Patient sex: M
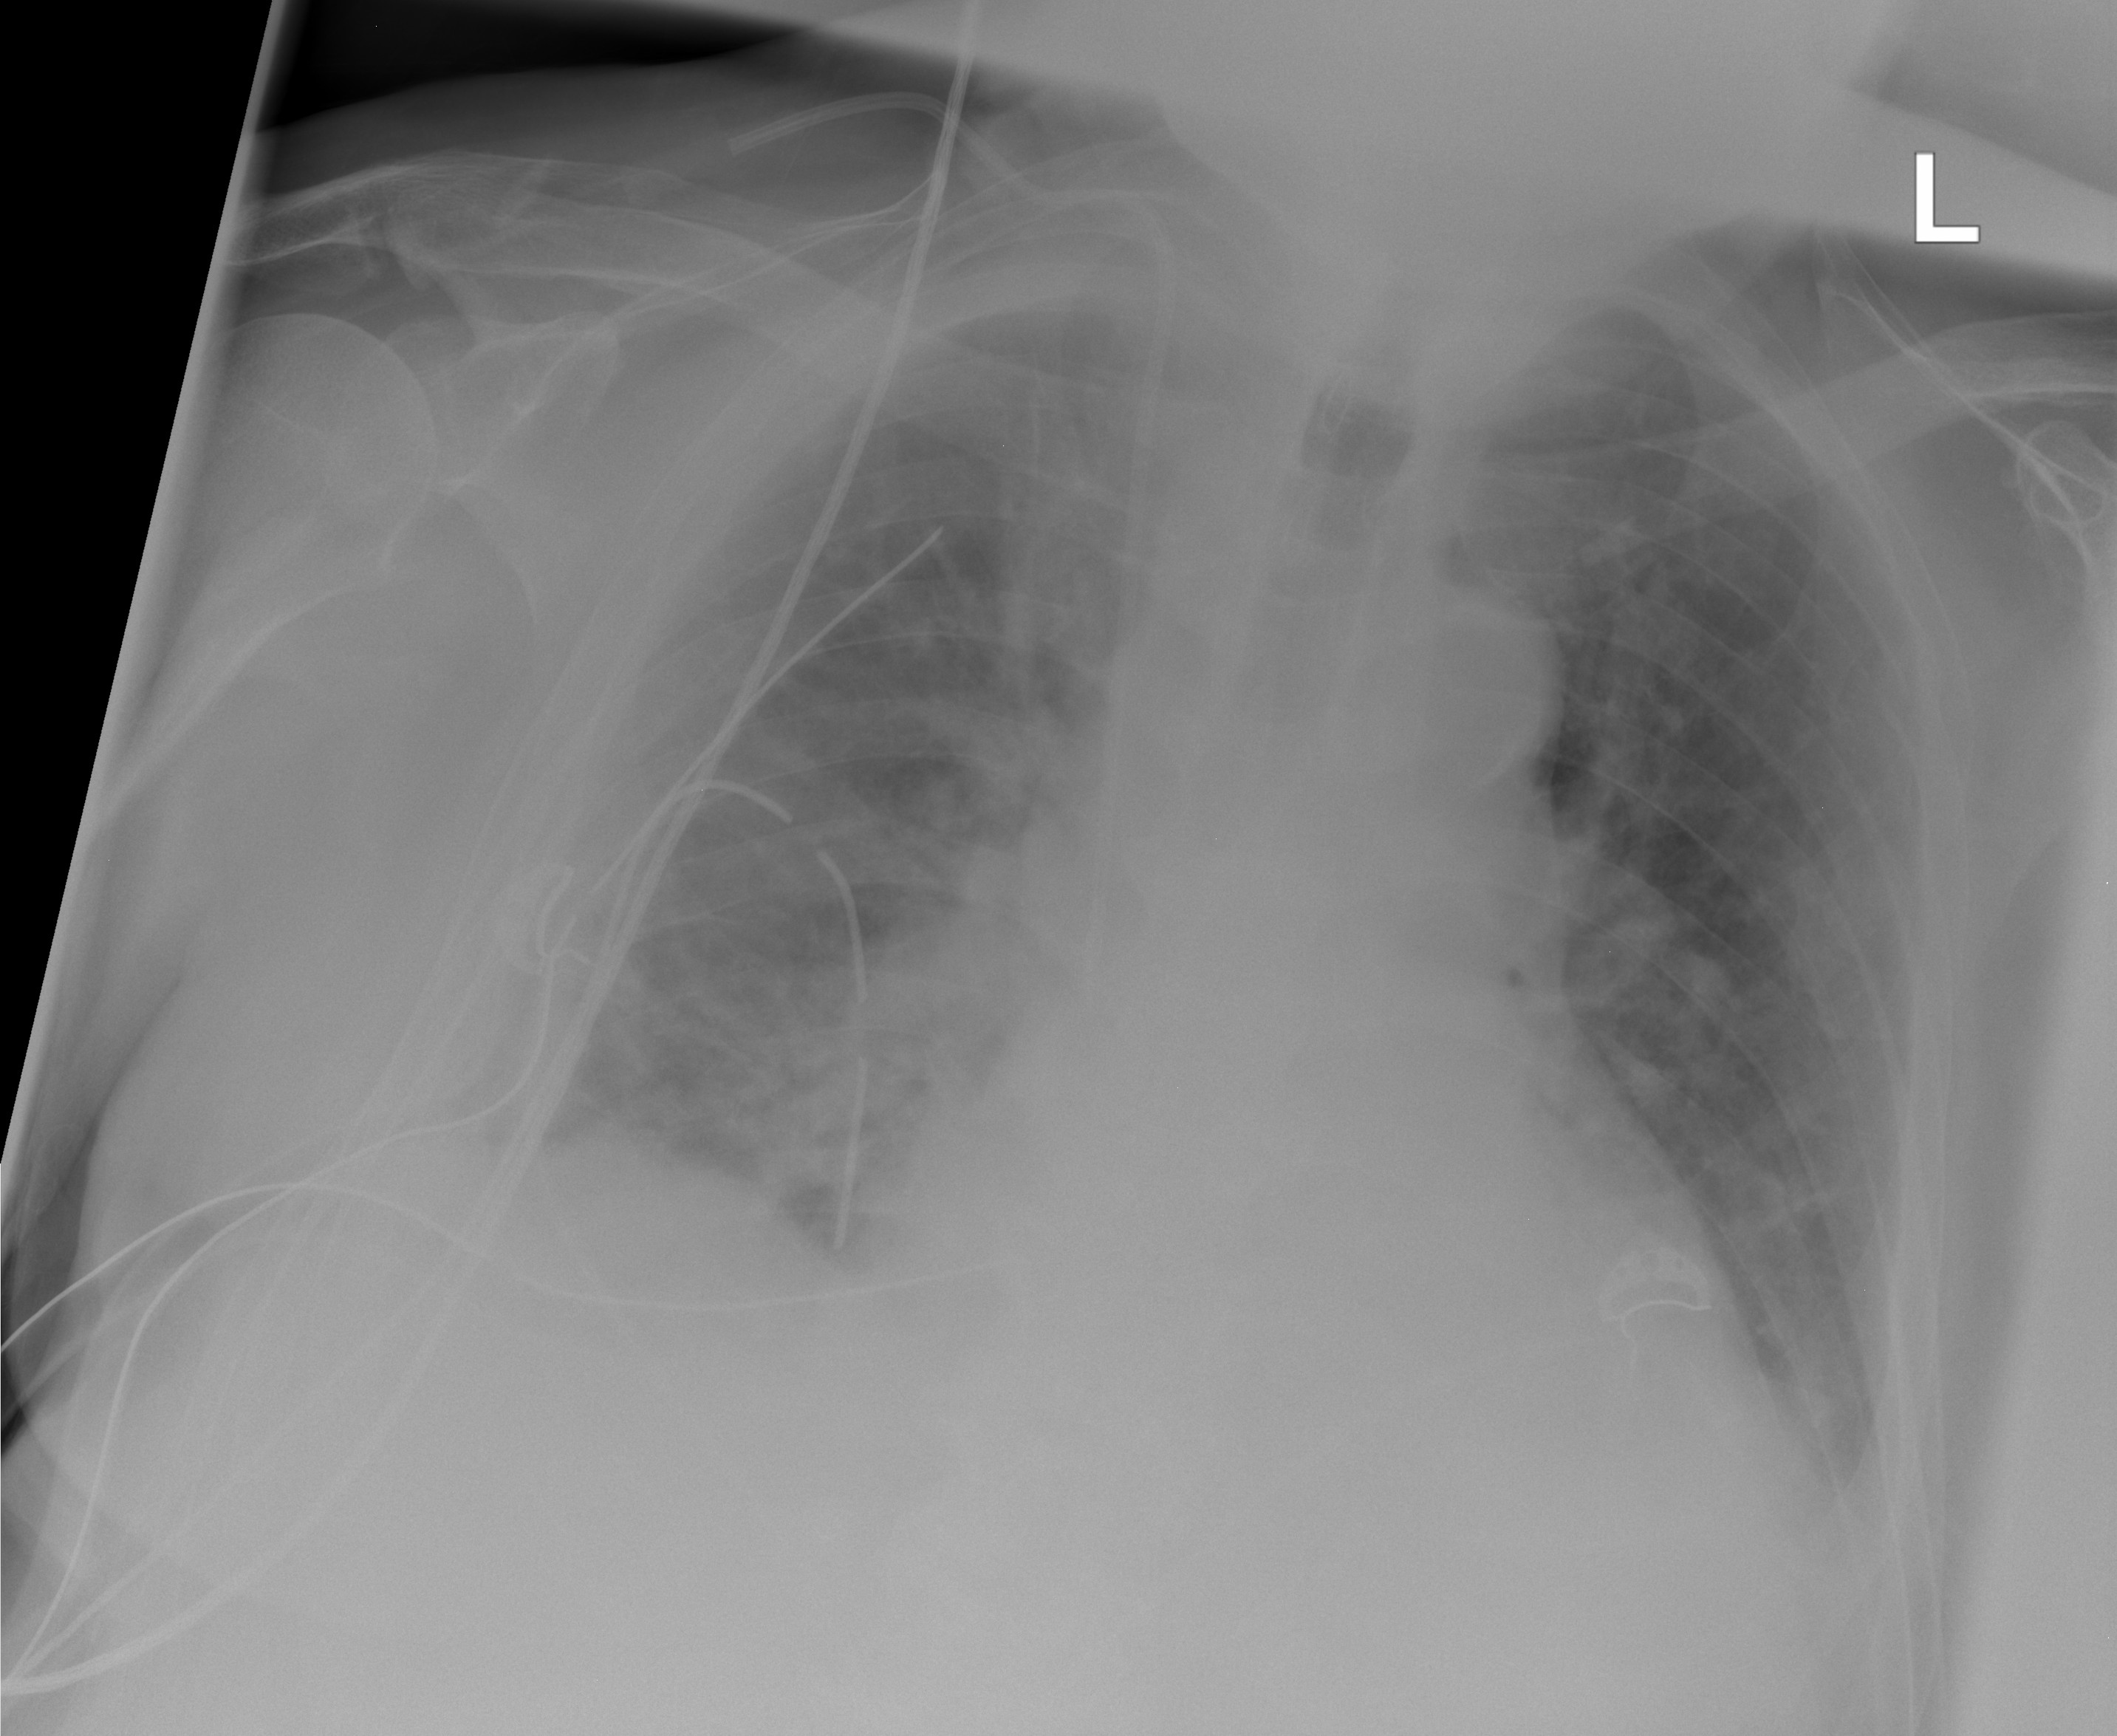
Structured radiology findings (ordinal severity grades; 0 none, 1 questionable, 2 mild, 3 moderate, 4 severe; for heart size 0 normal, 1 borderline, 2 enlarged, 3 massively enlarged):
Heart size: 2
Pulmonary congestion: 0
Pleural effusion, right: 2
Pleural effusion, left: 2
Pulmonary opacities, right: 2
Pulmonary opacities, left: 0
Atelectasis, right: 2
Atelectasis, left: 0